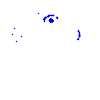
Particle: kaon